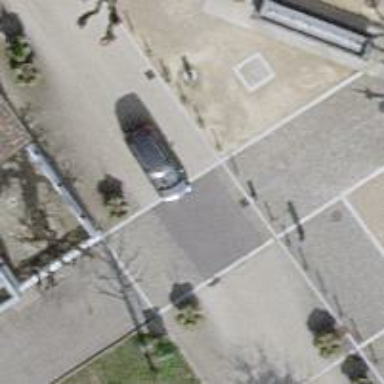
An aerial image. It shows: Rising bollard serving as barrier.